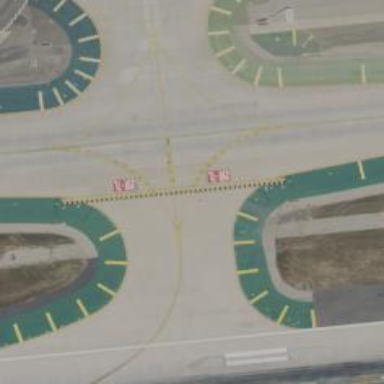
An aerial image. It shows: Image of taxiway at airport.